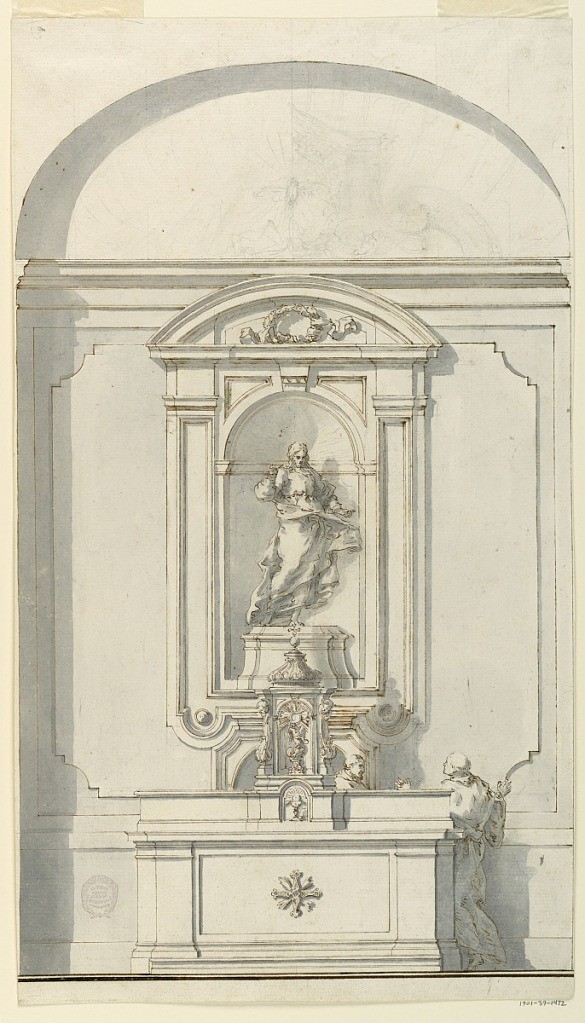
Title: Altar with Tabernacle and Two Priests in Conversation
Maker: Filippo Marchionni, Italian, 1732–1805
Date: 1750–75
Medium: Pen and brown ink, brush and gray wash, graphite on white laid paper
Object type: Drawing
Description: Altar shown within under an arch. Within the central niche is Christ. Above him, a segmented pediment with a wreath.